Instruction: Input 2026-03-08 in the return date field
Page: home
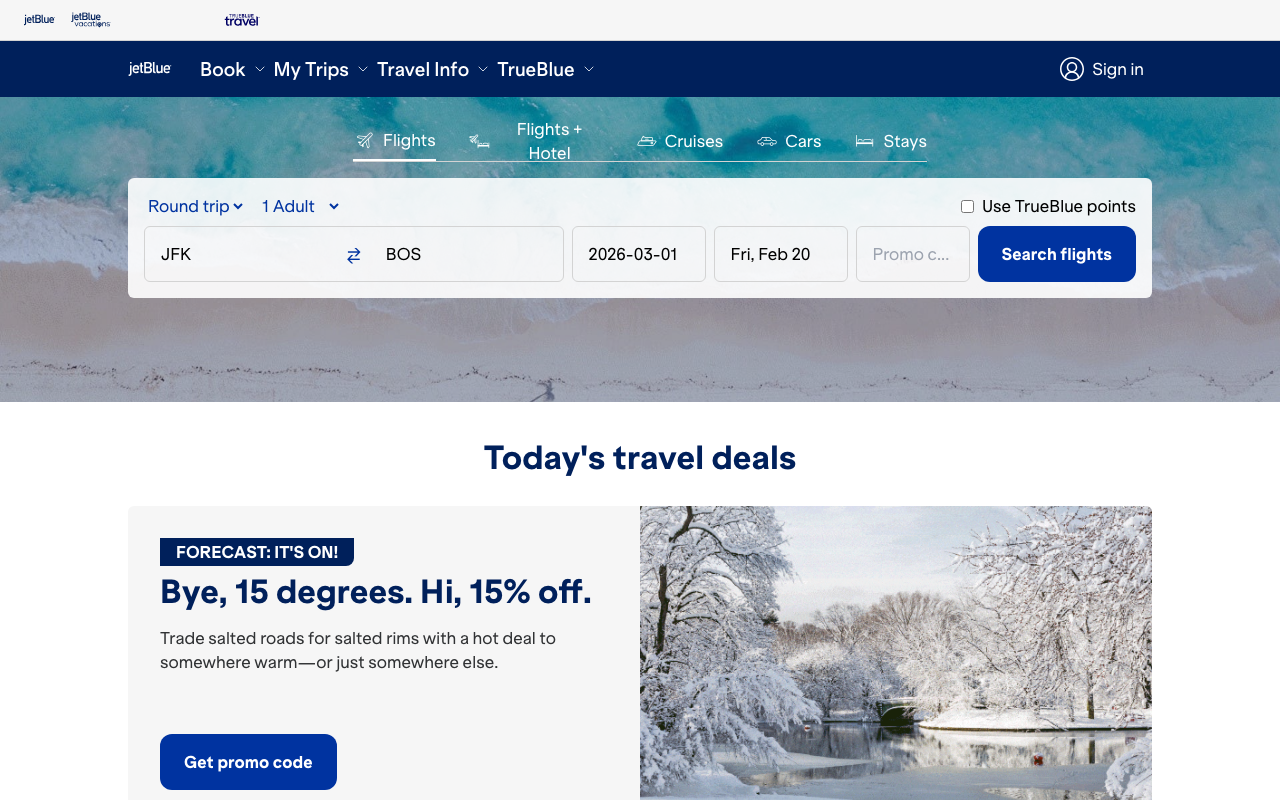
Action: type